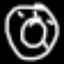
Label: donut